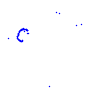
Particle: kaon